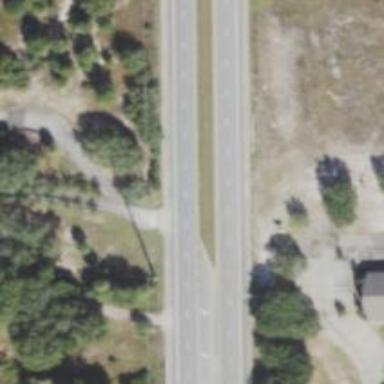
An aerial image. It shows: Asphalt road classified as primary highway.